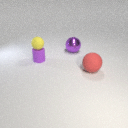
large purple metal sphere behind large red rubber sphere